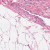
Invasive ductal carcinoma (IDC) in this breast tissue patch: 0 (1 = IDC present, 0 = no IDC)